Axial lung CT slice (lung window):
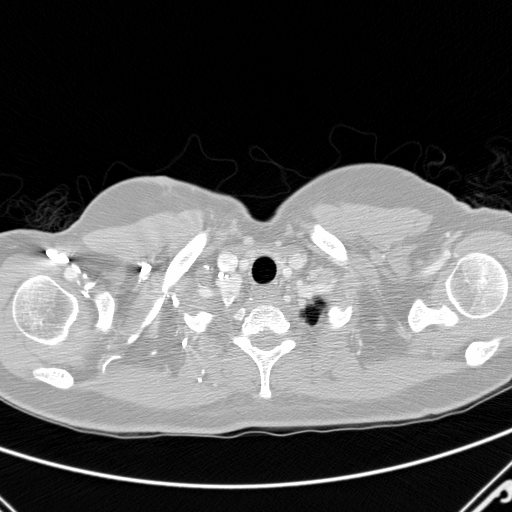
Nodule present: no